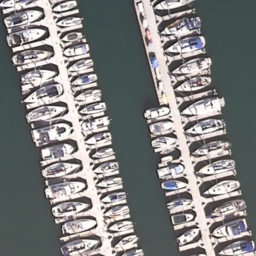
Label: harbor